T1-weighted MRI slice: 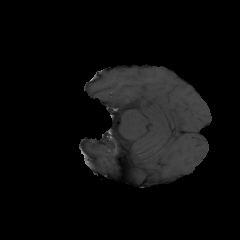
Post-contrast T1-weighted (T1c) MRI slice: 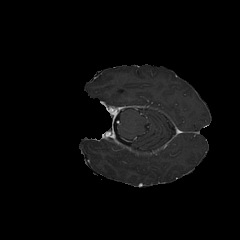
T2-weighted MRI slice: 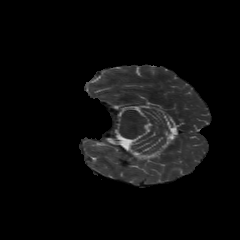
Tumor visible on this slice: no